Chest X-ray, PA view. Patient: 33 years old, sex F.
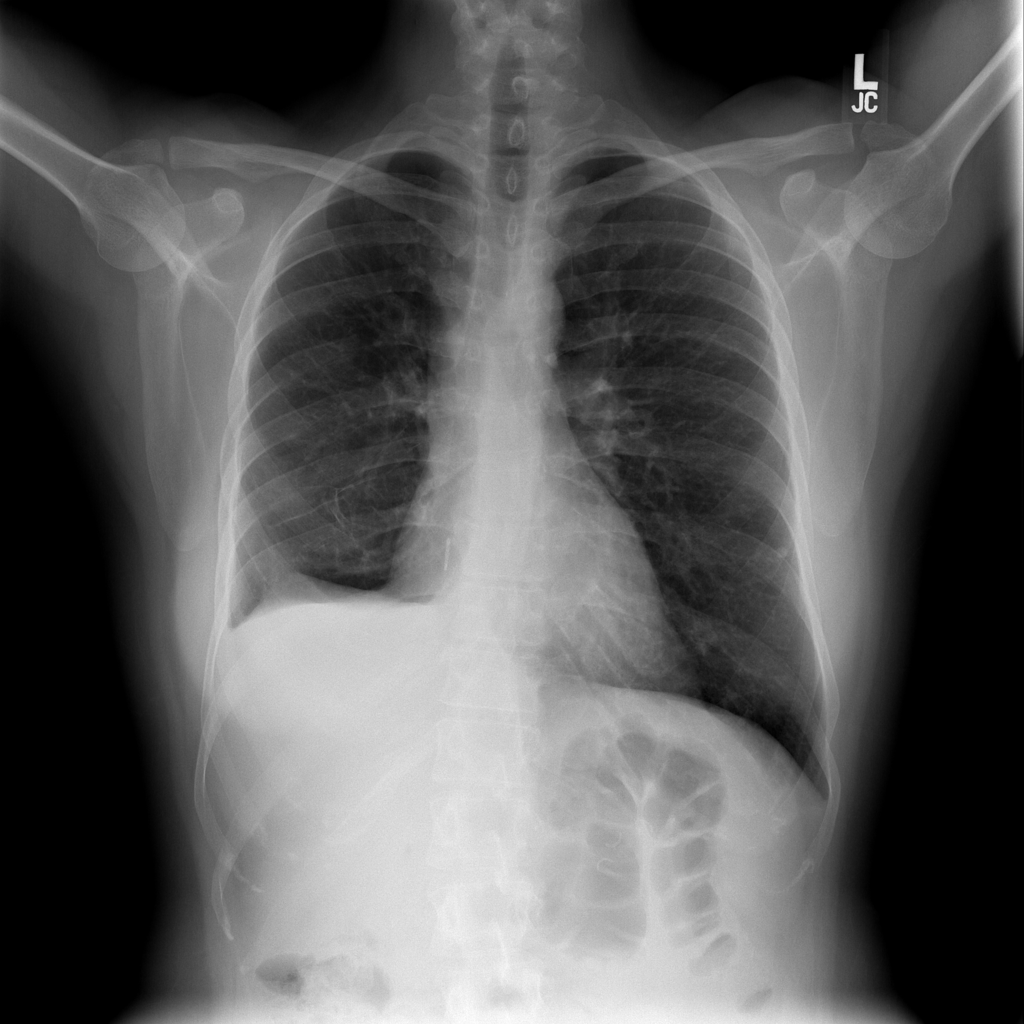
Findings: Atelectasis, Nodule